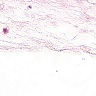
Metastatic tissue present: no